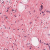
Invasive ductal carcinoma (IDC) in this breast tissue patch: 0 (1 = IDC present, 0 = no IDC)